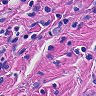
Metastatic tissue present: yes